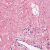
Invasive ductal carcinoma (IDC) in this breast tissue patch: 0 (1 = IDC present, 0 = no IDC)